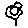
Label: flower